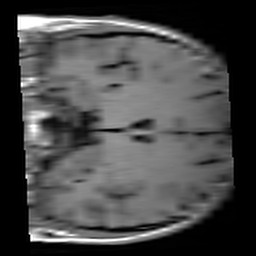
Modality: T1w
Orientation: coronal
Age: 27
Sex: male
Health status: healthy
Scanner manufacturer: siemens
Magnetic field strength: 3 T
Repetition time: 4.1 s
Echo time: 0.0085 s